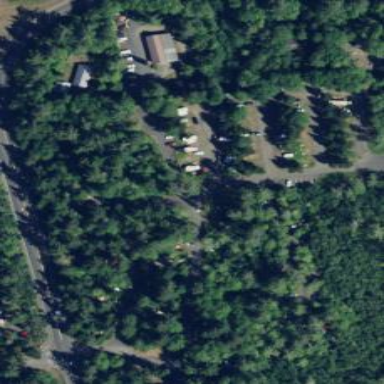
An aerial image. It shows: Campsite for tourism.